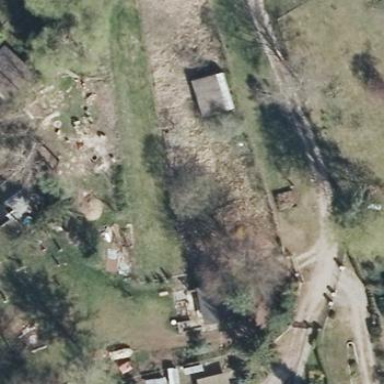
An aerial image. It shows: Allotments area.